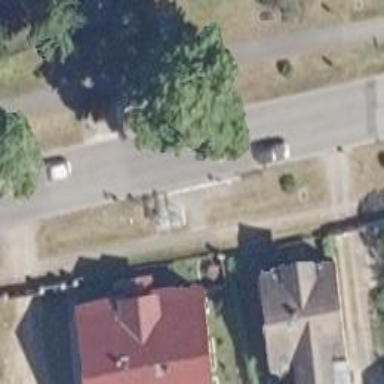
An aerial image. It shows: Tertiary road with separate asphalt surfaces for sidewalks and cycleway.